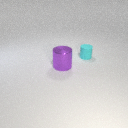
large purple metal cylinder in front of small cyan rubber cylinder